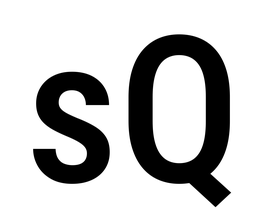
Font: Roboto_Condensed_Medium